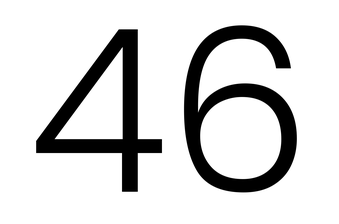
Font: Poppins-Light